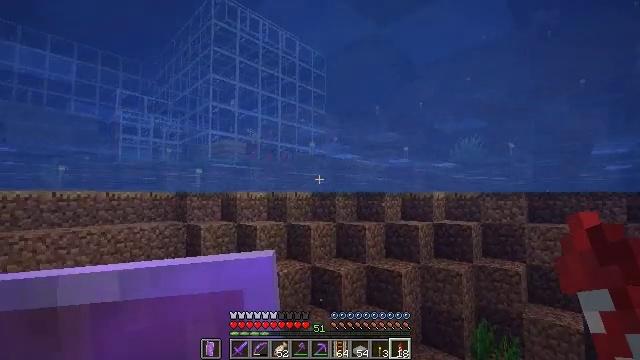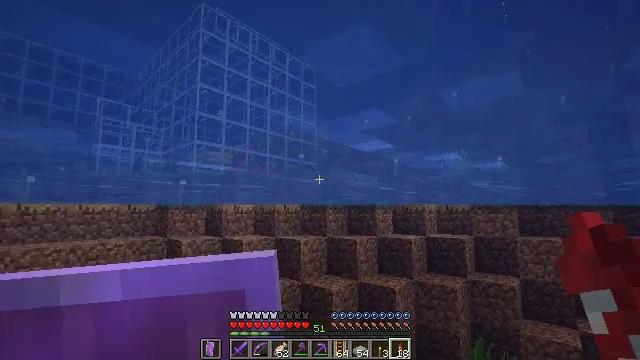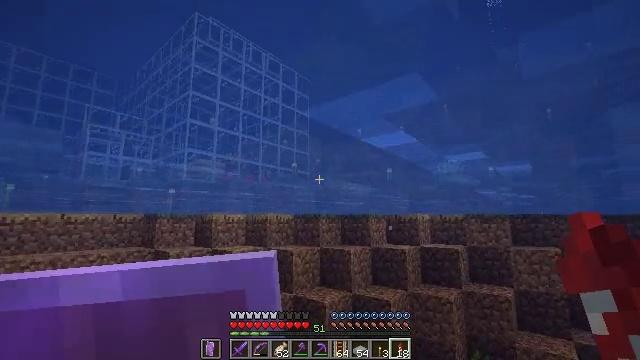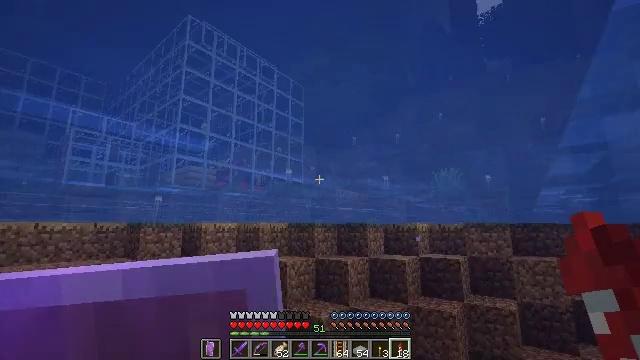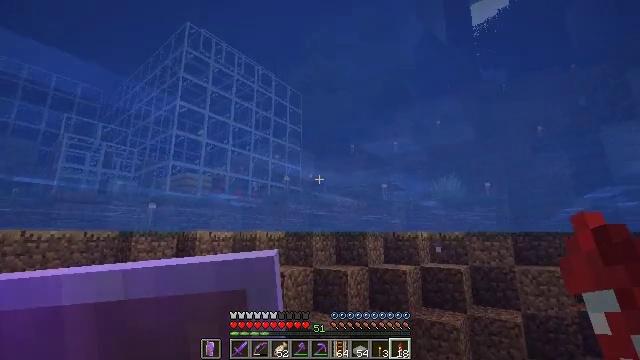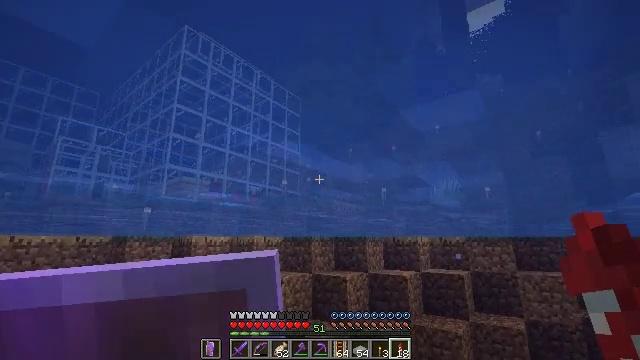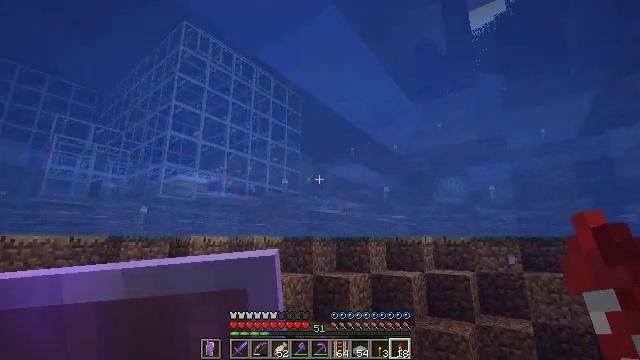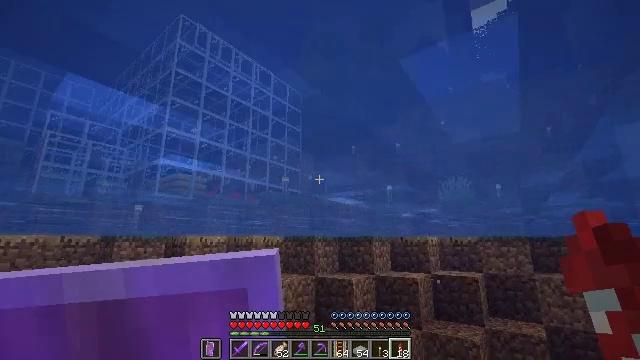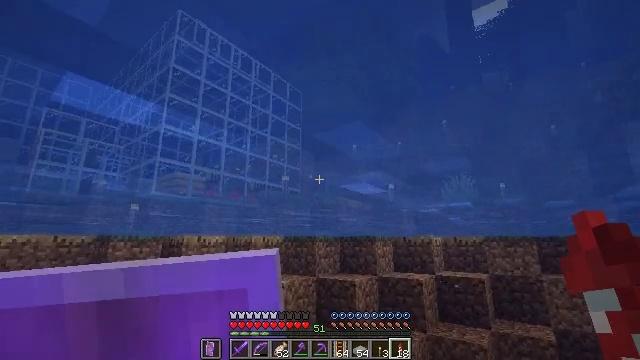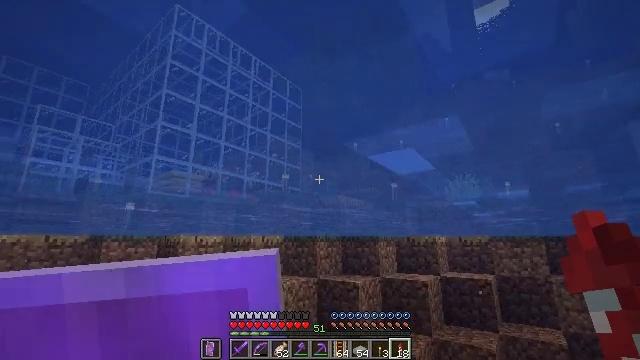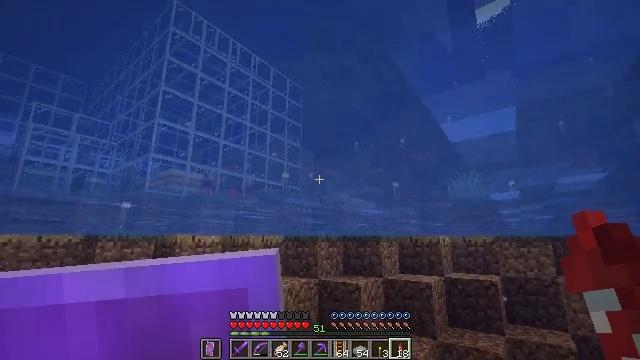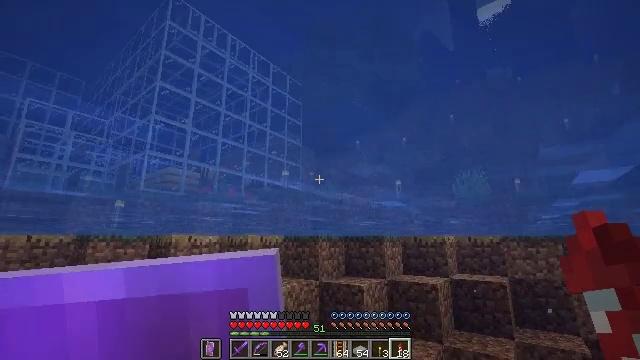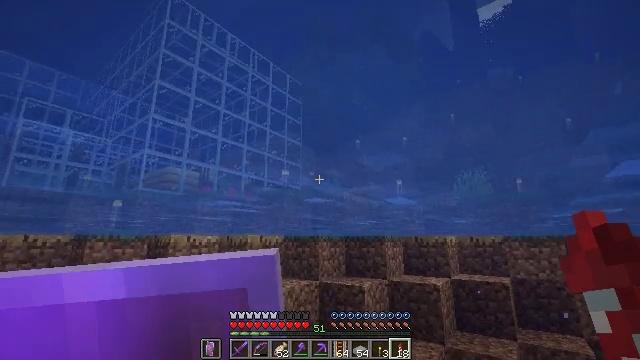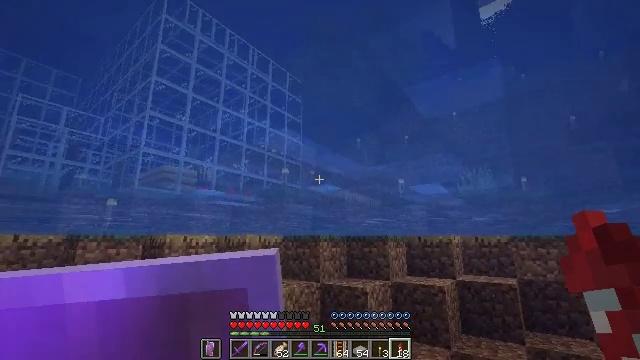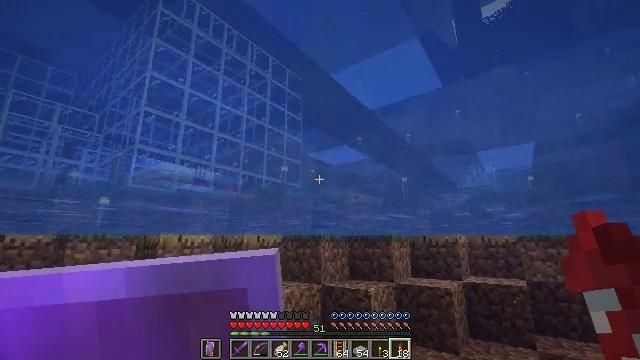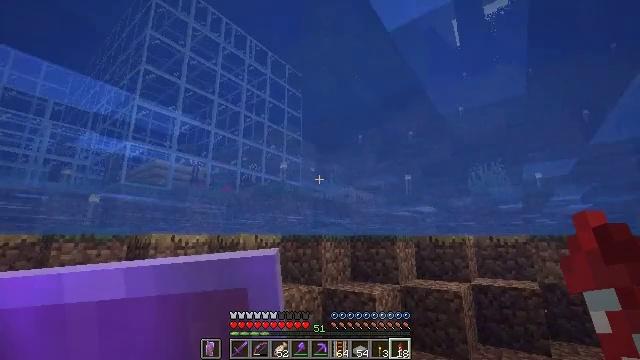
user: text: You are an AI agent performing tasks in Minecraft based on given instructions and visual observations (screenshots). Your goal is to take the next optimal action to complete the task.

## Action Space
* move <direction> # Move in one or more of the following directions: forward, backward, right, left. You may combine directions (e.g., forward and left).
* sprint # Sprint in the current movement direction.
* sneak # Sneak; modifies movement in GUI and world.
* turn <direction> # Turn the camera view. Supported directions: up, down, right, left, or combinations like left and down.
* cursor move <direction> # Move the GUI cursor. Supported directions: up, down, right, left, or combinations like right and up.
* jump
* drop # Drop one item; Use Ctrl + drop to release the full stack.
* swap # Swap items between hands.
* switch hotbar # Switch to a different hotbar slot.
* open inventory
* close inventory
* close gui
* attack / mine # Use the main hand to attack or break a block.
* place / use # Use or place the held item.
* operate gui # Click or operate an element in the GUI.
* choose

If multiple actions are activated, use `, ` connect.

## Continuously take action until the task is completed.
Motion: motion action
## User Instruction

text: Kill enemies.
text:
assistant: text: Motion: move forward, sprint, turn right and up
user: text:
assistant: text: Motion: move forward, sprint, turn right and up
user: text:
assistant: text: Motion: move forward, sprint, turn right and up
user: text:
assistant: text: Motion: move forward, sprint, turn up
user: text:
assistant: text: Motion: move forward, sprint, turn up
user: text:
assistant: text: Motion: move forward, sprint
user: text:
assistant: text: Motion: move forward, sprint
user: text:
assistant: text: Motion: move forward, sprint
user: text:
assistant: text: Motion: move forward, sprint
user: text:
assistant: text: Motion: move forward, sprint
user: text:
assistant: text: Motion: move forward, sprint
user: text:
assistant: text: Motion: move forward, sprint
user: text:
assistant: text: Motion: move forward, sprint
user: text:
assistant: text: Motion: move forward, sprint
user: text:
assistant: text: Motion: move forward, sprint
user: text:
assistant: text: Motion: move forward, sprint
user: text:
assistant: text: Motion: move forward, sprint
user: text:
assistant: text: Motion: move forward, sprint, jump
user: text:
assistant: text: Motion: move forward, sprint, jump
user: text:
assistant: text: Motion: move forward, sprint, jump
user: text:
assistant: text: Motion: move forward, sprint, jump
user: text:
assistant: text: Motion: move forward, sprint, jump
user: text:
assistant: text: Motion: move forward, sprint
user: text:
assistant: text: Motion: move forward, sprint
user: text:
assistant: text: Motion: move forward, sprint
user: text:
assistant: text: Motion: move forward, sprint
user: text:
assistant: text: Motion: move forward, sprint
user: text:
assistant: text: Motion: move forward, sprint
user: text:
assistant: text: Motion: move forward, sprint
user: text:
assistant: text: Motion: move forward, sprint